Question: Count the number of objects in the diagram.
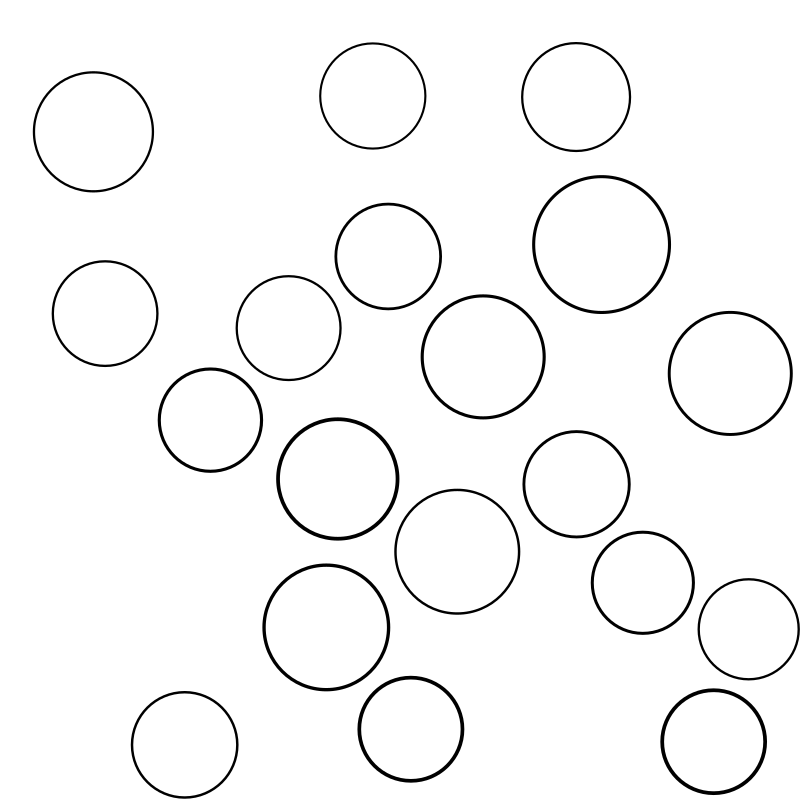
Answer: 19